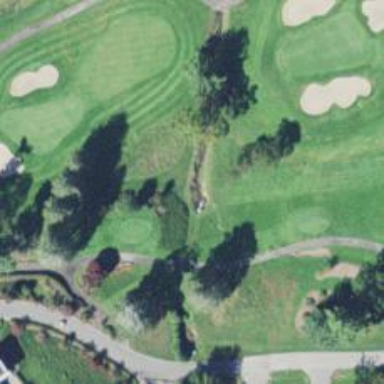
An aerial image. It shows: Lateral water hazard on golf course.